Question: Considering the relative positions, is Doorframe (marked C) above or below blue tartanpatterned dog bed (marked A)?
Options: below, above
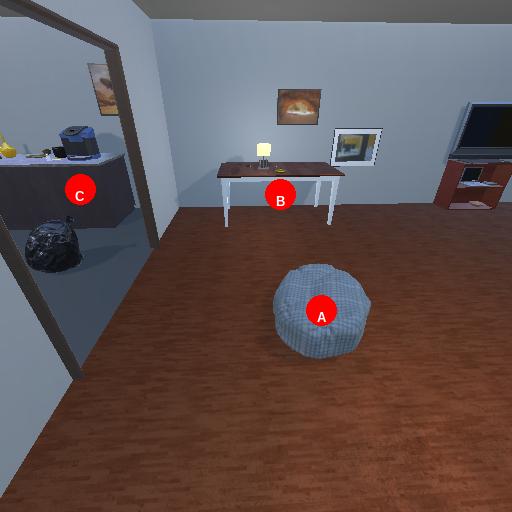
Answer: below